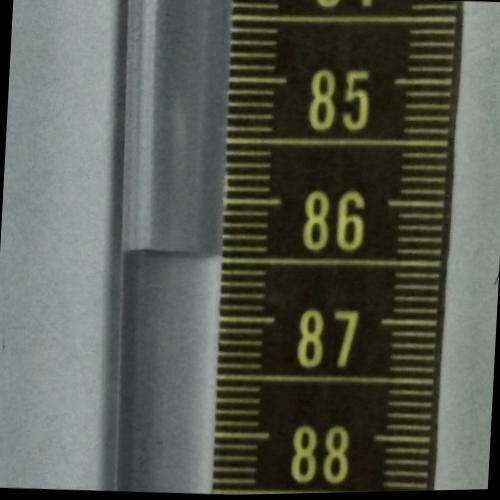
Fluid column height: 86.5 cm